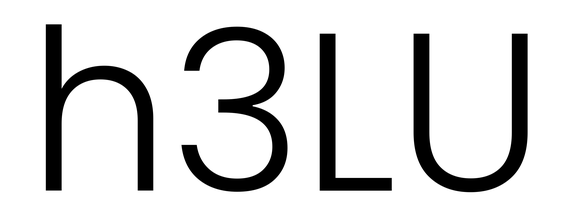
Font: Poppins-Light